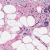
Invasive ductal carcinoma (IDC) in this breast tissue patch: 0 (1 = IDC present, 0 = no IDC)